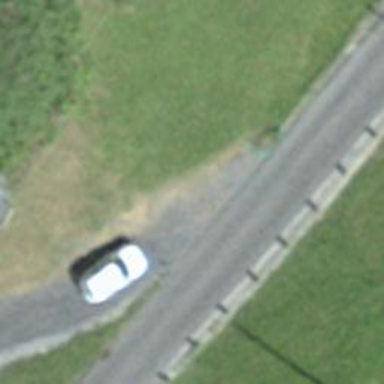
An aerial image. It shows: Unpaved driveway with service road designation.